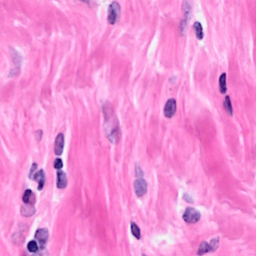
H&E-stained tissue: Breast